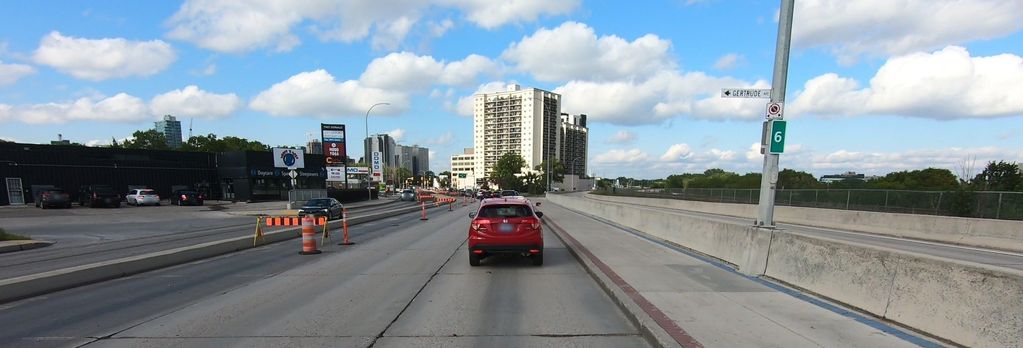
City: winnipeg